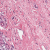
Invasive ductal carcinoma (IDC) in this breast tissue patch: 0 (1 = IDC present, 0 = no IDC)